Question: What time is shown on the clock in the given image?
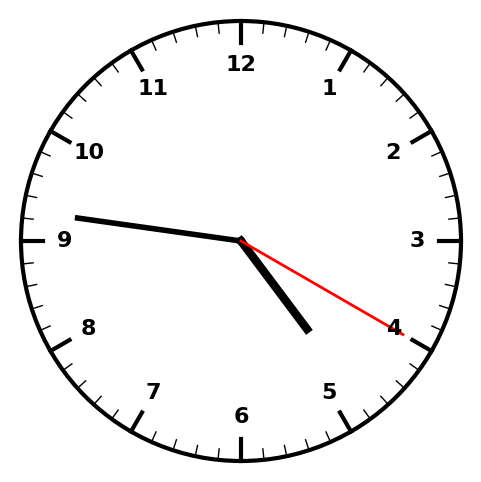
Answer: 04:46:20